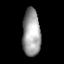
Tissue: lung
Cell type: Endothelial cells
Senescence score: 0.6377
Nuclear area (px): 827
Mean DAPI intensity: 157.779